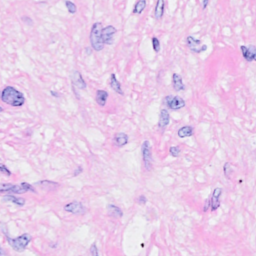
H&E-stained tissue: Breast